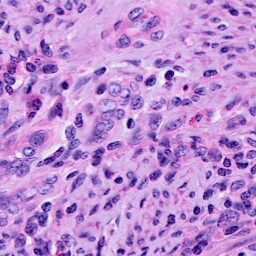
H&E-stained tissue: Cervix